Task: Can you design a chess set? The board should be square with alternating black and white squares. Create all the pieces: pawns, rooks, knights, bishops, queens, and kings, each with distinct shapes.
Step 2240:
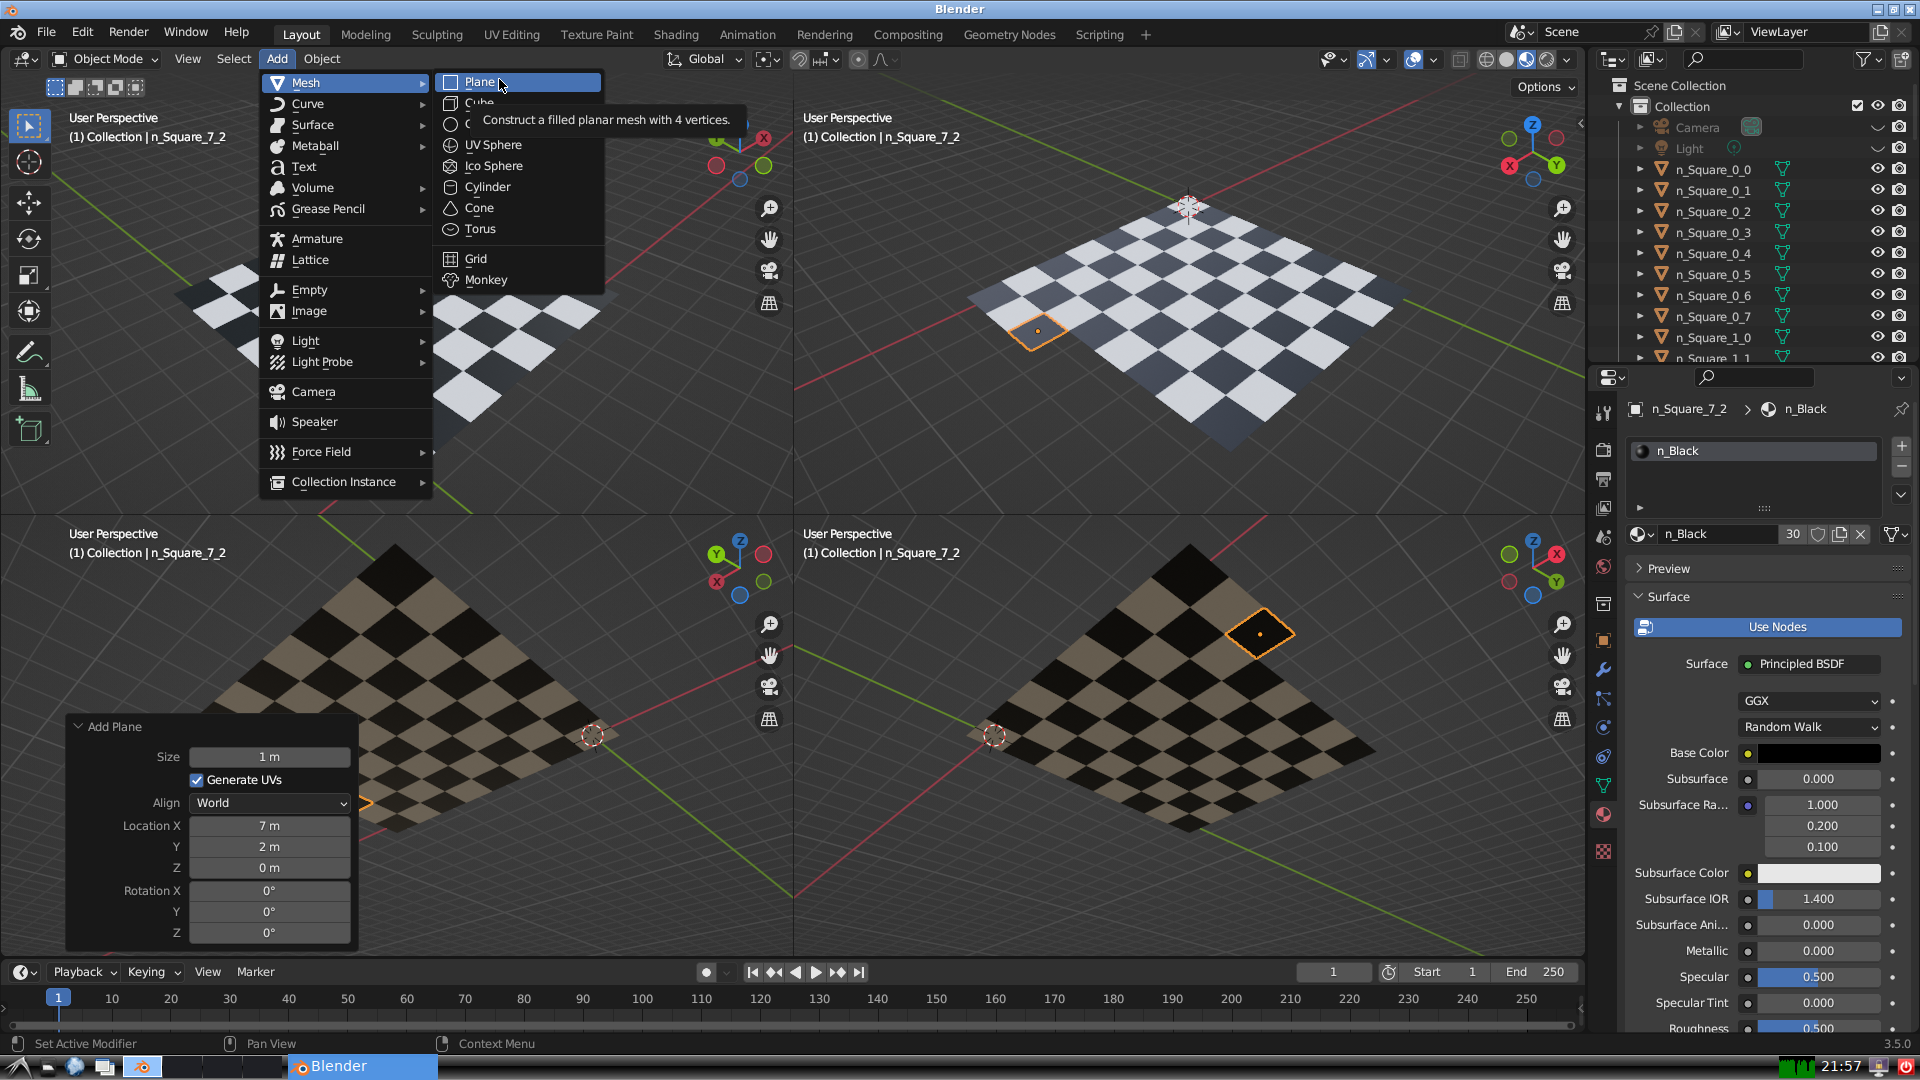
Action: click: no